Question: I have a Excel as below:

wanted to count number of passed/failed status against bookings and de-bookings separately as in here Bookings - Passed =1, failed=1;
De-Bookings - Passed=1, failed=1 in a separate sheet.
The order of bookings and de-bookings cannot be controlled.
I have tried with "CountIf" function but that gives me total number of bookings or de-bookings. Would be helpful if I can do this without VBA.
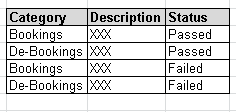
Answer: Put this in and drag/copy it to the right and then select to and drag/copy it down:
'''
=COUNTIFS($A:$A,$E2,$C:$C,F$1)
'''